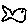
Label: fish